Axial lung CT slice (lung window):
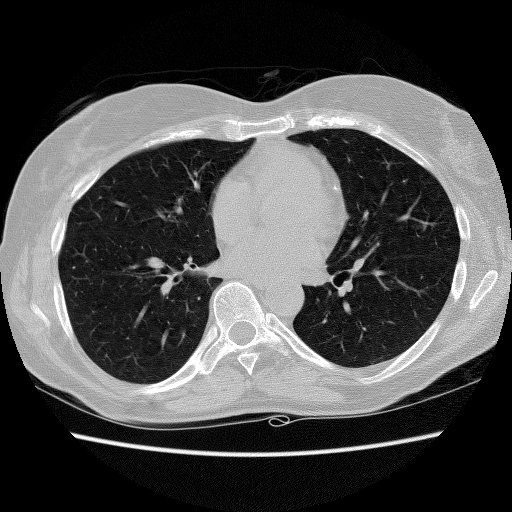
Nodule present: no